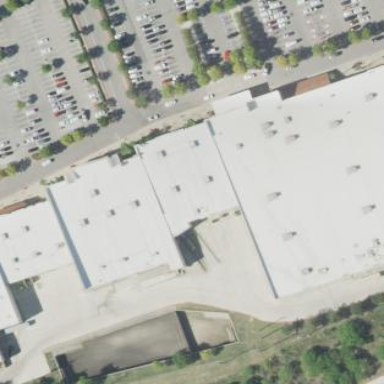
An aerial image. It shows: Retail building.